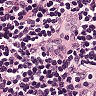
Metastatic tissue present: no